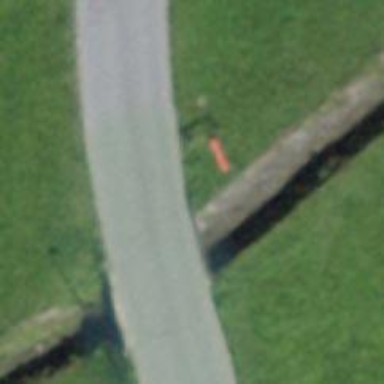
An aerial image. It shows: Bench for seating.